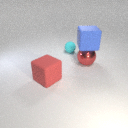
large red metal sphere to the right of small cyan rubber sphere